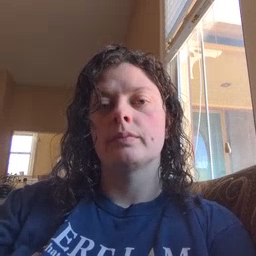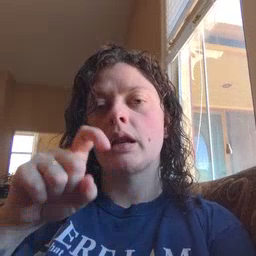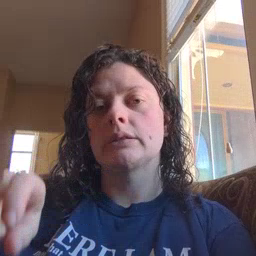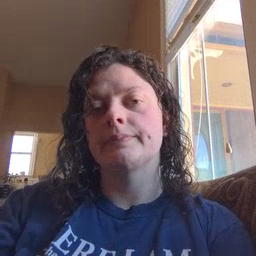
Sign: closet